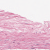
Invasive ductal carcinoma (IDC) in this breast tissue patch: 0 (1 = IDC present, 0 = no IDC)